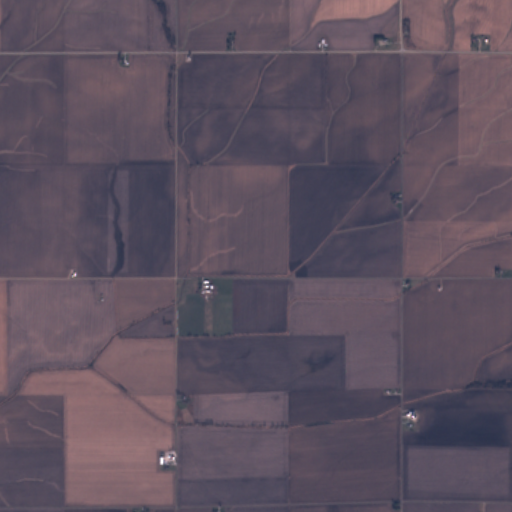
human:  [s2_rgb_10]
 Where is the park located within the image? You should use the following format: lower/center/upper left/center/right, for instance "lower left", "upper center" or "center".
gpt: The park is located in the upper right of the image.
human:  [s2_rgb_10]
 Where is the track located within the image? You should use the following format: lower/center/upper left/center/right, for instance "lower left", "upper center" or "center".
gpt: There is no track in the image.